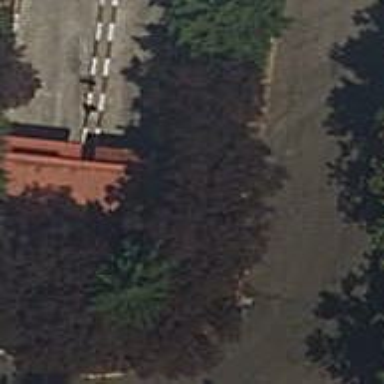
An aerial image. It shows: Parking entrance.